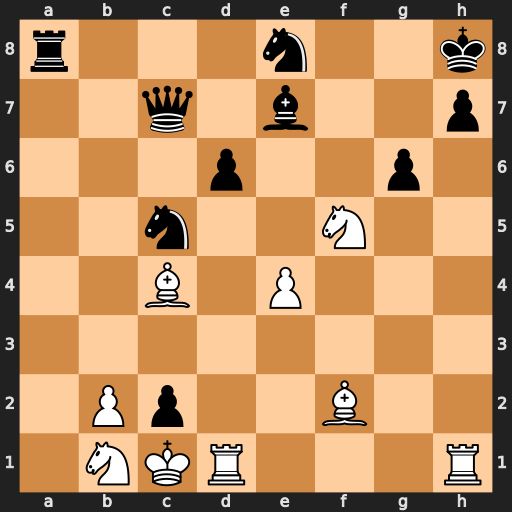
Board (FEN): r3n2k/2q1b2p/3p2p1/2n2N2/2B1P3/8/1Pp2B2/1NKR3R
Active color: w
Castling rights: -
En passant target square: -
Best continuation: Rxh7+ Kxh7 Rh1+ Bh4 Rxh4#